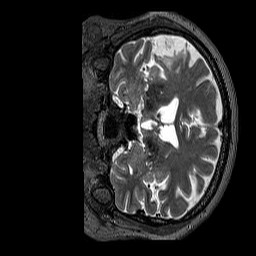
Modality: T2w
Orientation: coronal
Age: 66
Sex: male
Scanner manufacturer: siemens
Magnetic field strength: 3 T
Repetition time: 3.2 s
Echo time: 0.567 s